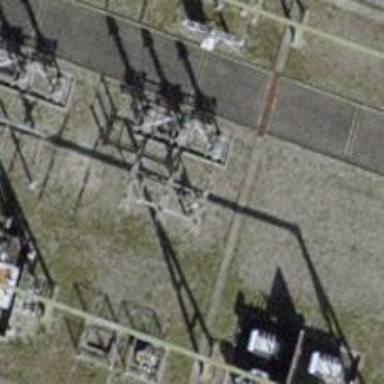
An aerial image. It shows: Power line is depicted.